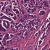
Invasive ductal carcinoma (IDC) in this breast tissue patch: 1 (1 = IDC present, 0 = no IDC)